Question: I'm wondering wether its possible to play a youtube playlist in an IOS App. i've been struggling to find an answer for this for some time now. i've tried several html5 players, but they do not support youtube playlists. Other than that i've tried using this simple code:
'''
NSURL *url = [NSURL URLWithString:array[selectedRowValue]];
NSURLRequest *request = [NSURLRequest requestWithURL:url];
[self.webView loadRequest:request];
'''
But this will only play the playlist and you wont be able to navigate between the playlist videos.
my question is then is there an API or any kind of sample codes easy to use for this purpose?
i'm thinking about something like this:

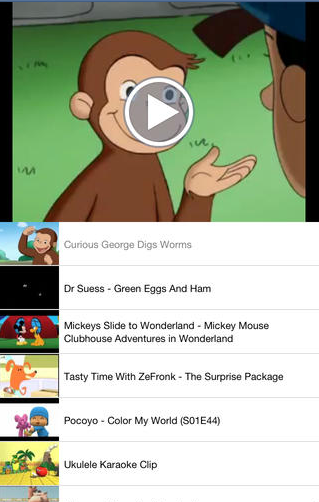
Answer: You could try implementing a UIWebView into the tableview's header view and have the url change whenever a user selects a specific cell.
You can find the youtube player webview sample in the answer here <URL>